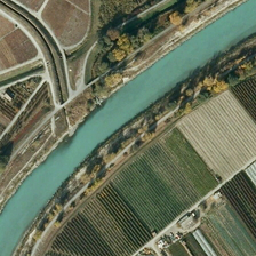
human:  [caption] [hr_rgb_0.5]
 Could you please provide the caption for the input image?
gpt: Agricultural areas are neatly divided into many areas.

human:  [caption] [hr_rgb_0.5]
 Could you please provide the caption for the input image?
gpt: The coast of the river is an agricultural area.

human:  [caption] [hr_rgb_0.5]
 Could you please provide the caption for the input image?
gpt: The river is an agricultural area.

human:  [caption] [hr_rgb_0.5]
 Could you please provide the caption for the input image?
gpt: Agricultural areas are divided into many areas.

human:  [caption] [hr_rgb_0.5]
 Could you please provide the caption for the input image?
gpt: Agricultural areas are well divided into many regions.